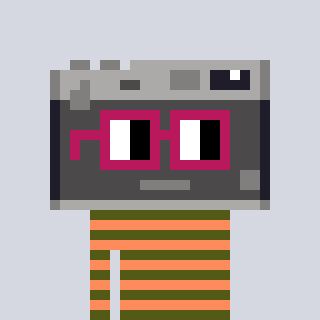
a pixel art character with square dark red glasses, a camera-shaped head and a peachy-colored body on a cool background